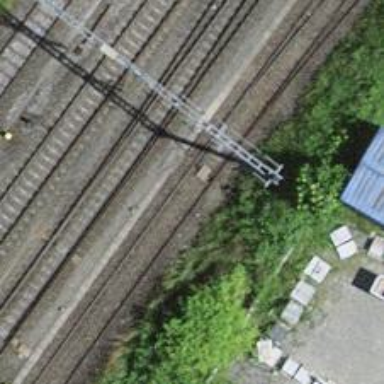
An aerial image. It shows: Railway switch.